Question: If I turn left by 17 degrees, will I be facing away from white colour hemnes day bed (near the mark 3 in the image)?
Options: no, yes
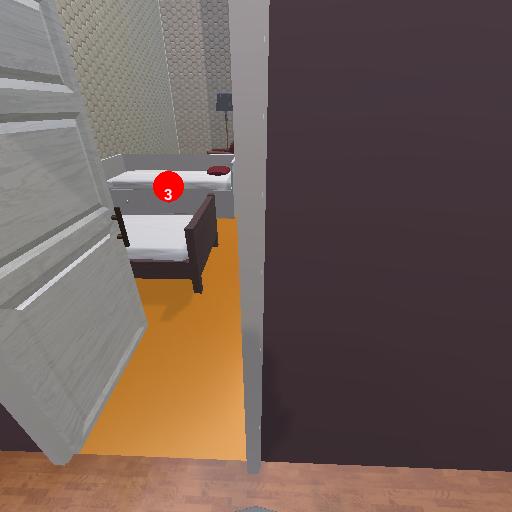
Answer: no